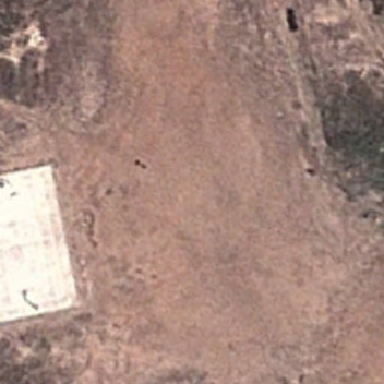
White buildings close to bare ground .